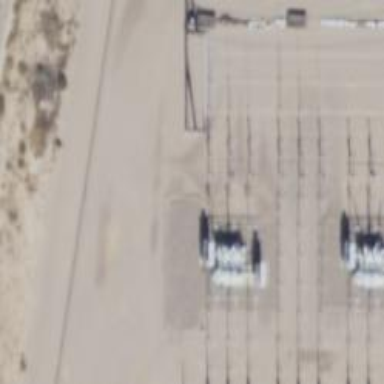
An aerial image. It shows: Switch for power supply.